Brain MRI, t1w sequence, axial 2D slice.
Patient: age 42, sex F, weight 95 kg, height 1.95 m
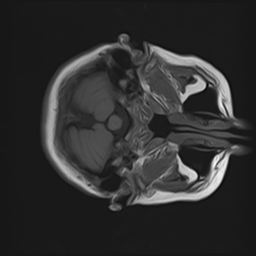